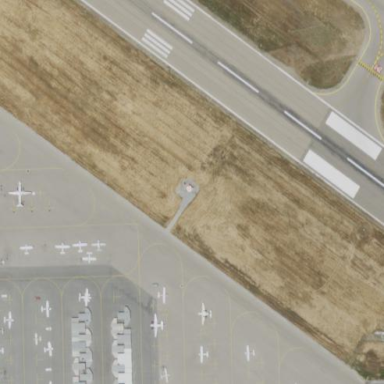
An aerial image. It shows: Apron at the airport with asphalt surface.